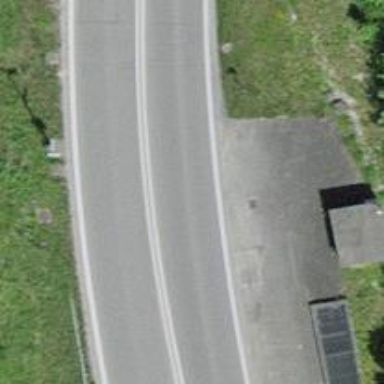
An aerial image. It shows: Asphalt trunk motorway.